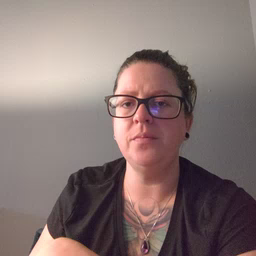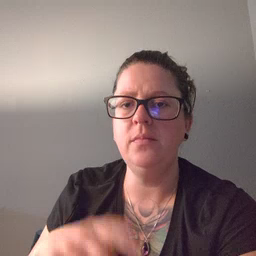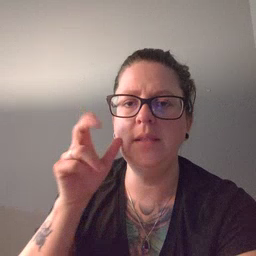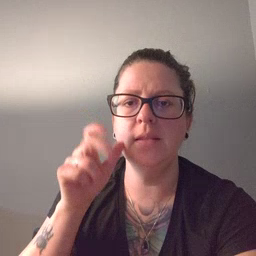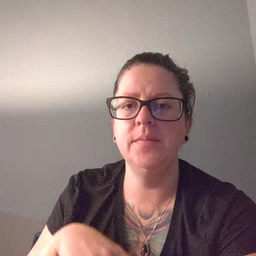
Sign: listen